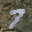
Label: 7